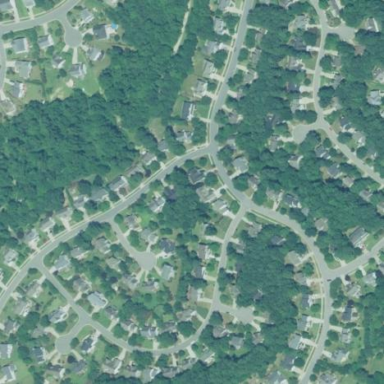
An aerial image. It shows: Residential neighbourhood.